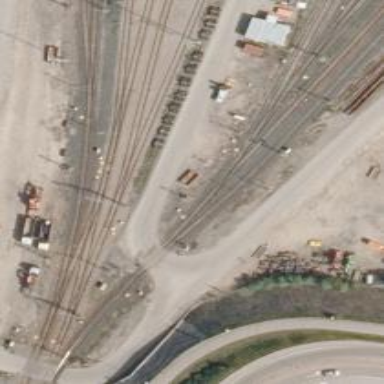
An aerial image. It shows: Railway yard with electrified contact lines.